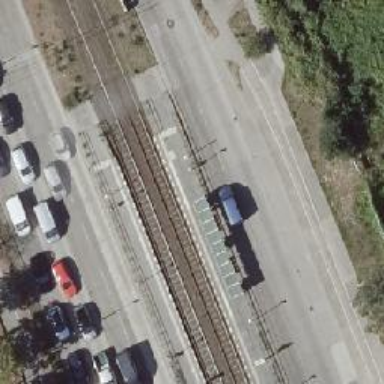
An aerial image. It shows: Tram stop position for public transport.